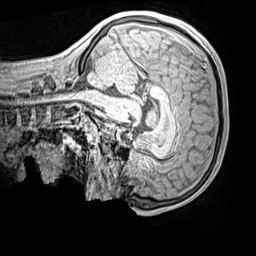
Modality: MP2RAGE
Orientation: sagittal
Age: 12
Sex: male
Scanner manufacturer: siemens
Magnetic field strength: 3 T
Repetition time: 4 s
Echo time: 0.00299 s